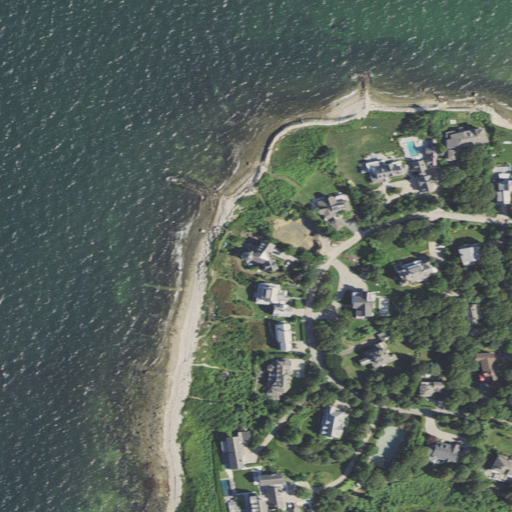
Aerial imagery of cape in Massachusetts named Gunning Point containing open water, barren land, low intensity development, medium intensity development, grassland, open development, herbaceous wetlands, and deciduous forest